I will show an image sequence of human cooking. I have annotated the images with numbered circles. Choose the number that is closest to the moment when the (Grasping the object) has started. You are a five-time world champion in this game. Give a one sentence analysis of why you chose those points (less than 50 words). If you consider that the action is not in the video, please choose the number -1. Provide your answer at the end in a json file of this format: {"points": []}
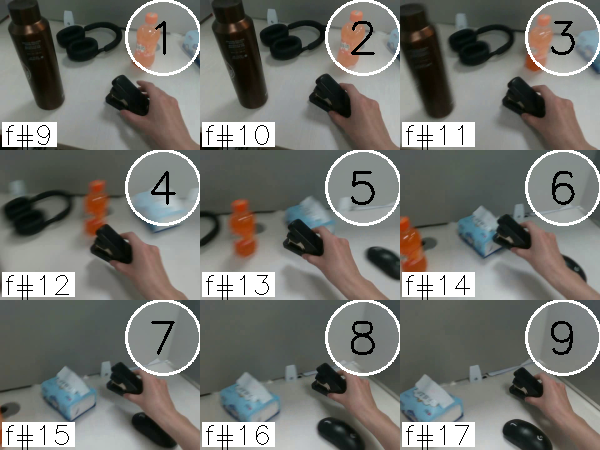
Frame 2 shows the clearest moment of hand-object contact.
{"points": [2]}